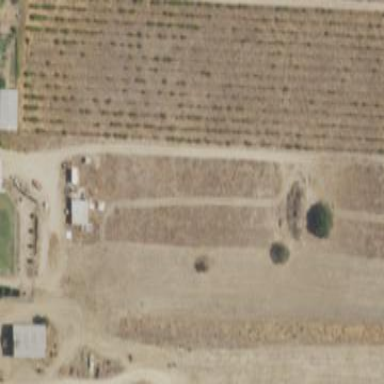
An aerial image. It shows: Orchard.